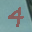
Label: 4